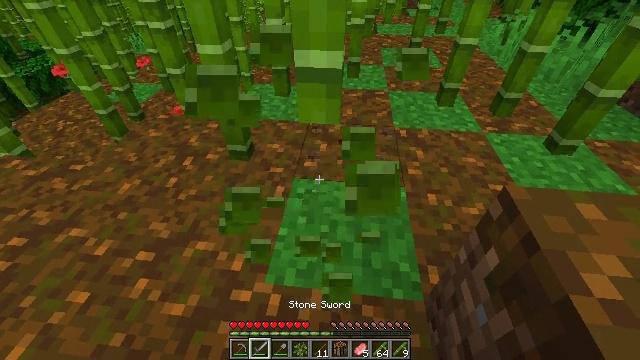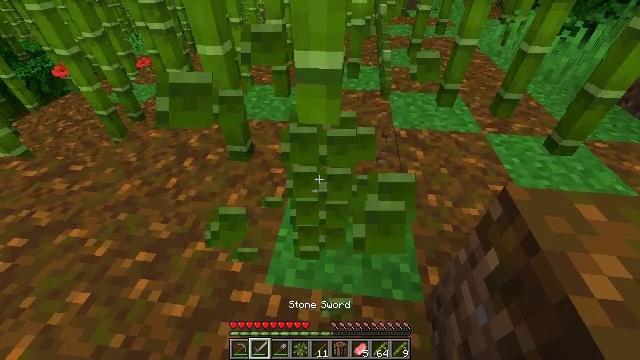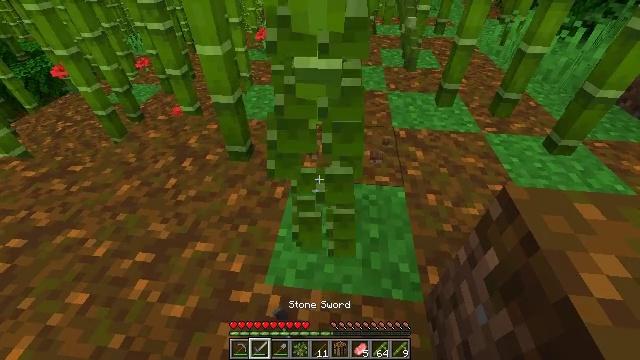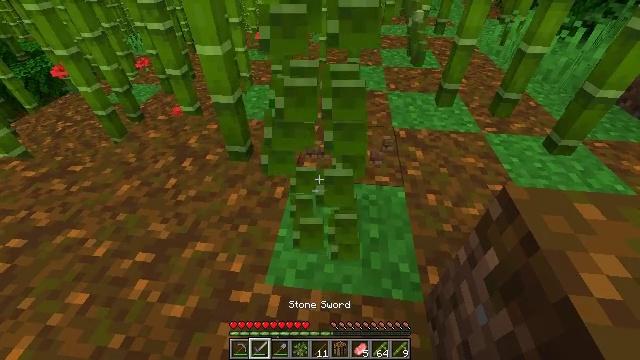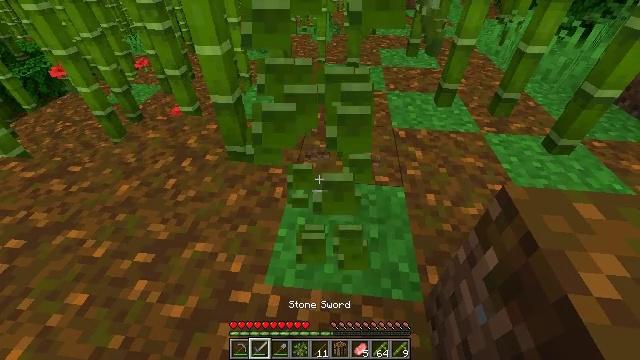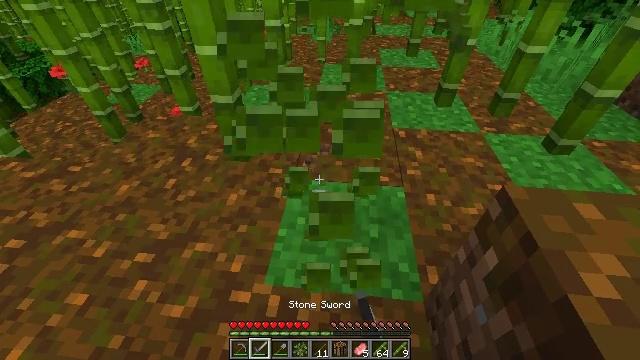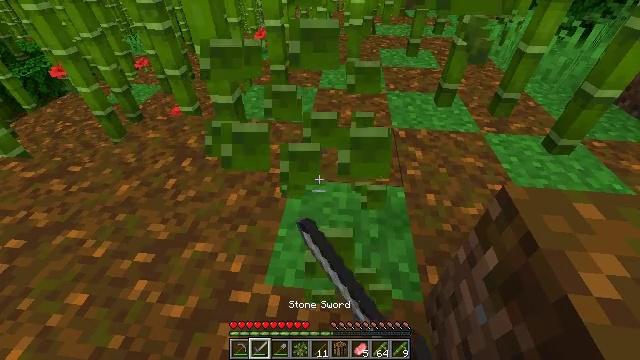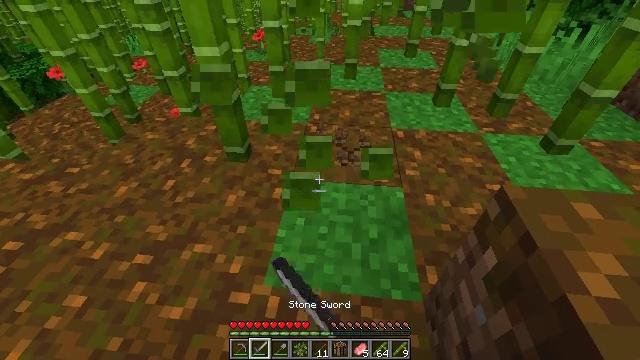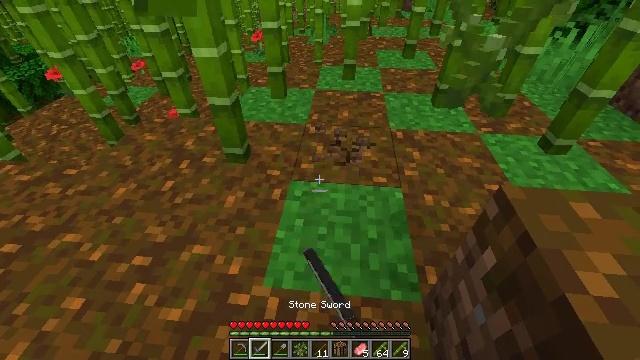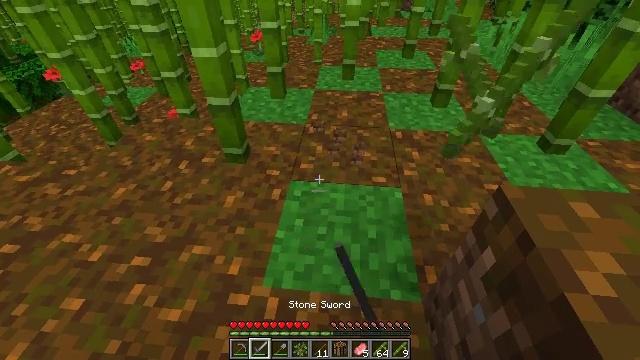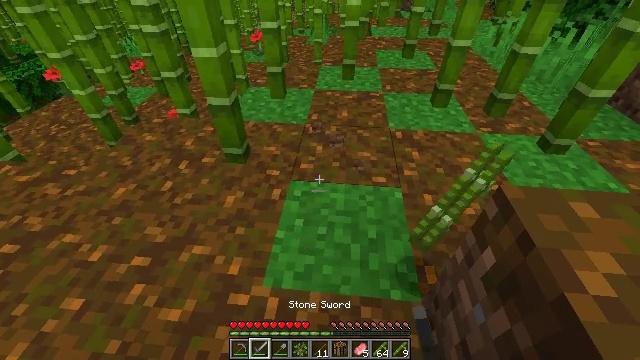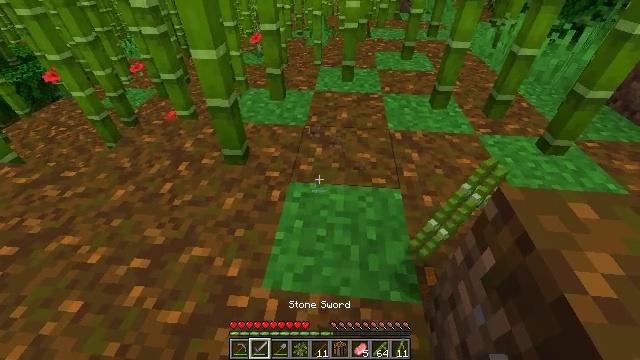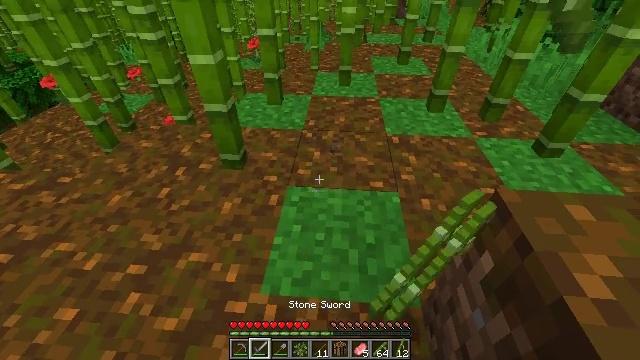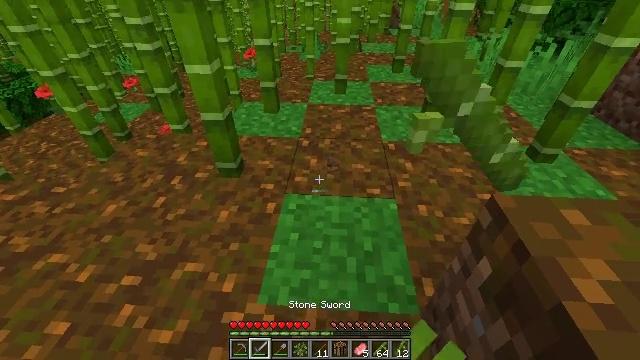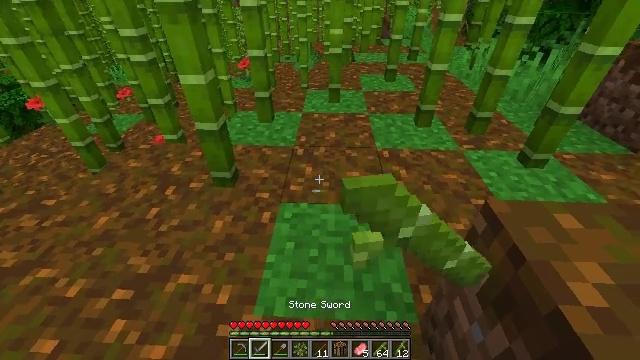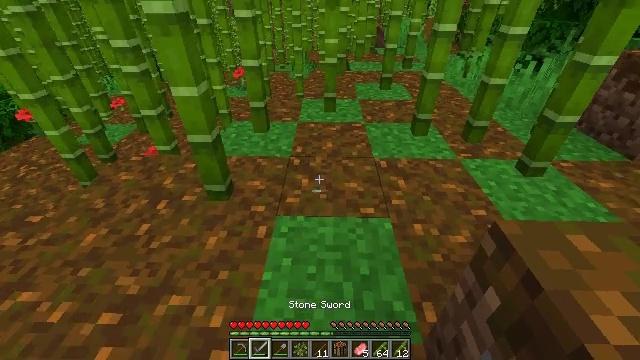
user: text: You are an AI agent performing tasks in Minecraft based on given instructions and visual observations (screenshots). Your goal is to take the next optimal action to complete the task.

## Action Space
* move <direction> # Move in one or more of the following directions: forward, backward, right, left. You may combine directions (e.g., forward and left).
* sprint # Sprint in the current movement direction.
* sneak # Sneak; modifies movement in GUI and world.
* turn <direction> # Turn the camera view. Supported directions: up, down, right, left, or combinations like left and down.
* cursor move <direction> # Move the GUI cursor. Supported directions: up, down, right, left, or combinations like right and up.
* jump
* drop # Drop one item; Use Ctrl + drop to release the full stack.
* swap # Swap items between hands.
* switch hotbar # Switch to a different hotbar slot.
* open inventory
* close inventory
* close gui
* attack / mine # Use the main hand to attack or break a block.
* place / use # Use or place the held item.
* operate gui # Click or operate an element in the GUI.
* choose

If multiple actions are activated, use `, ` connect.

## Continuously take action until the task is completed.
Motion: motion action
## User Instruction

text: Break the vines.
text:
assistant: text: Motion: attack / mine
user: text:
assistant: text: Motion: attack / mine
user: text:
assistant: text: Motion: attack / mine
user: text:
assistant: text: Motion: attack / mine
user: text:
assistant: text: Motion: attack / mine
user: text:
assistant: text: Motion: attack / mine
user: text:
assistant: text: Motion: attack / mine
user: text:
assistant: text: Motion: attack / mine
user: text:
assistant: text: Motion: no_op
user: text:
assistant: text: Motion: no_op
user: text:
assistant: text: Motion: no_op
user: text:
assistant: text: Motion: no_op
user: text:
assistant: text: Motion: turn up
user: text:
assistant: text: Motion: turn right and up
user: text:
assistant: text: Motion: move forward, turn right and up
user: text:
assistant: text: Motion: move forward, turn up
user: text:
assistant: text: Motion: move forward
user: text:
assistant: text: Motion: move forward, turn right and up
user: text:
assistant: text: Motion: move forward, turn right and up
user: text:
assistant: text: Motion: move forward, turn right and up
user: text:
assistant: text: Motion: move forward, turn right and up
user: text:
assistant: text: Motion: turn right and up
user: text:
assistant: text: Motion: turn right and up
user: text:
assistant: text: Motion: turn right and up
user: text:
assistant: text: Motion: move forward, turn right and up
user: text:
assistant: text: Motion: move forward, turn right and up
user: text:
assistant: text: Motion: move forward and move right, turn right
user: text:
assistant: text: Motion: move forward and move right, turn right
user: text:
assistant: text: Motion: move forward and move right, turn right
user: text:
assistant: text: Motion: move forward and move right, turn right